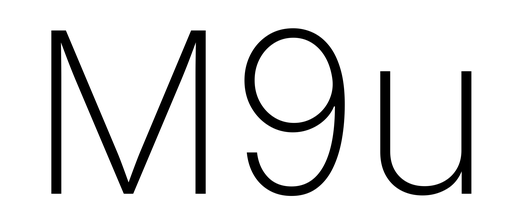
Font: Inter_ExtraLight